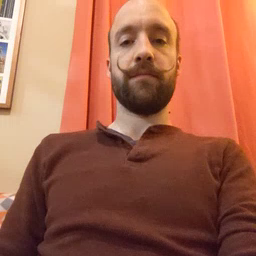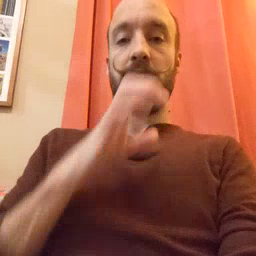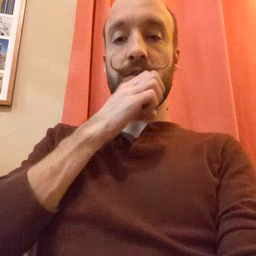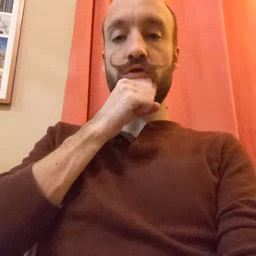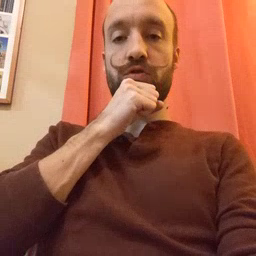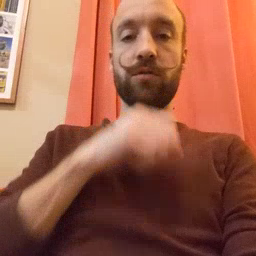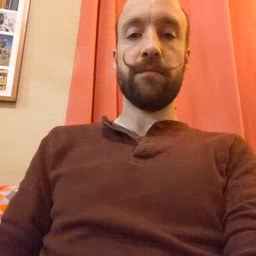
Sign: orange